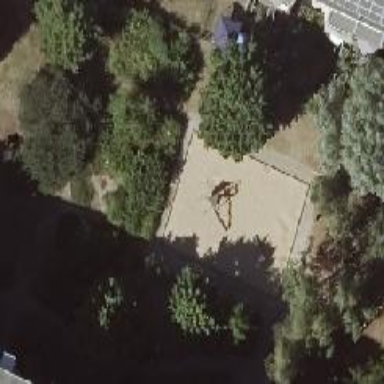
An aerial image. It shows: Playground area for leisure activities on the land.